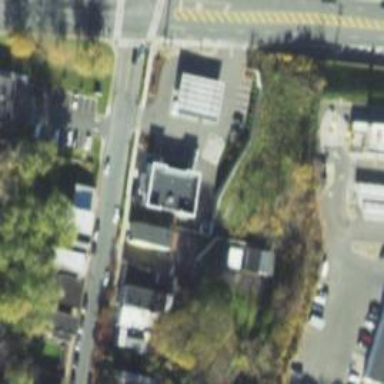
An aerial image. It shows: Convenience shop.